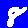
Digit: 8